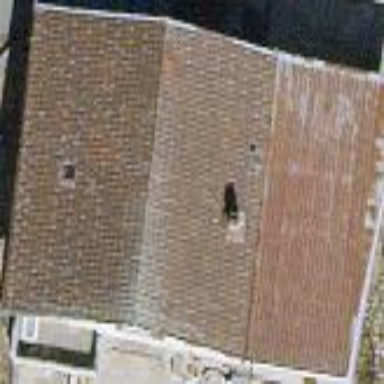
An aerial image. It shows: Detached building with gabled roof.